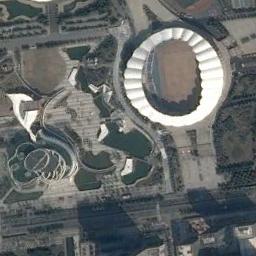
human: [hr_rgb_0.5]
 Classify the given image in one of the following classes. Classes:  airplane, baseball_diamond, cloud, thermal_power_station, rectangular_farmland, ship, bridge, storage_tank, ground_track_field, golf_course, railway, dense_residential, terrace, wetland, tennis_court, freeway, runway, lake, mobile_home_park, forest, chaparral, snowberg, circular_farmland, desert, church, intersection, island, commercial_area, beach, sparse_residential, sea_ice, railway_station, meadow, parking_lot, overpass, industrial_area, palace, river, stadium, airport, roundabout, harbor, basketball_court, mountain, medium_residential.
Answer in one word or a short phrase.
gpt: stadium